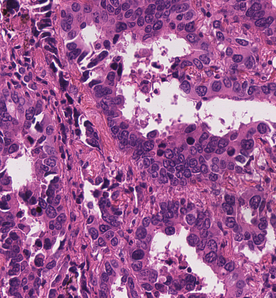
Tumor epithelial tissue: yes
Tumor-associated stroma tissue: yes
Normal tissue: no